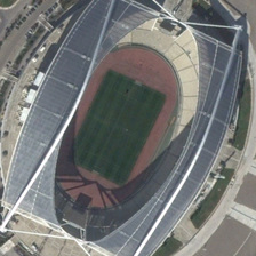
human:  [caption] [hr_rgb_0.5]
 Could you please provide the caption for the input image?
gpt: The big stadium covers a wide area.

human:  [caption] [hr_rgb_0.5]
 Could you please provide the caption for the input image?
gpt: The big stadium covers a wide area.

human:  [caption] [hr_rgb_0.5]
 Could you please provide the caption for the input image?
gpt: the large stadium covers a large area.

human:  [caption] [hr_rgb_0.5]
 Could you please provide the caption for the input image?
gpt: The Grand Stadium covers a large area.

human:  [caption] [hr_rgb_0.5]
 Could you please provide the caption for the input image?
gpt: The large stadium covers a large area.